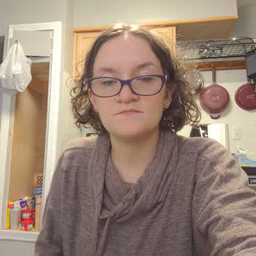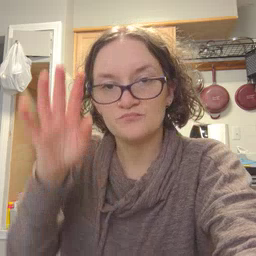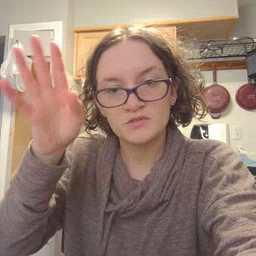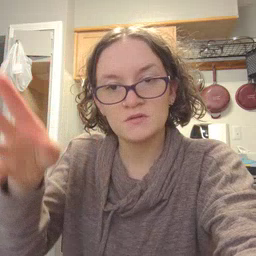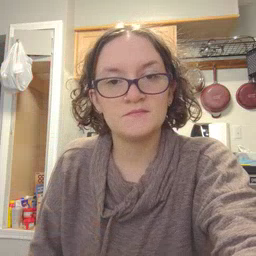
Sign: pretend